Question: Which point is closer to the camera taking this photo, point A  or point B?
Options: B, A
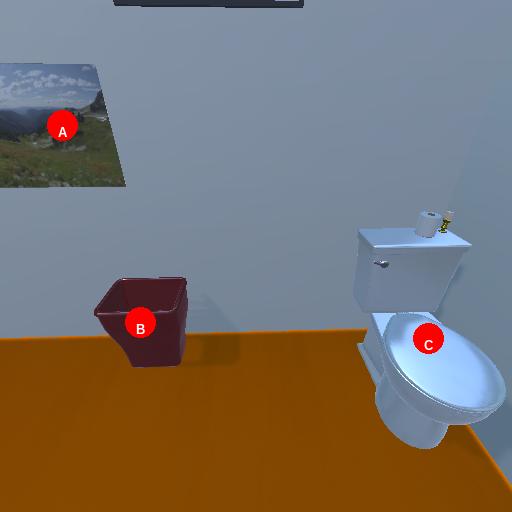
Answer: B